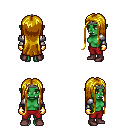
a pixel art fantasy rpg character, female body template, orc, green skin, steel arm armor, red pants, blonde extra-long hairstyle, iron tiara, gold gloves, maroon shoes, four views (front, back, left, right), 2x2 character sprite sheet, small pixel art, hard edges, no anti-aliasing